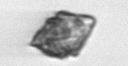
Label: Kryptoperidinium_triquetrum